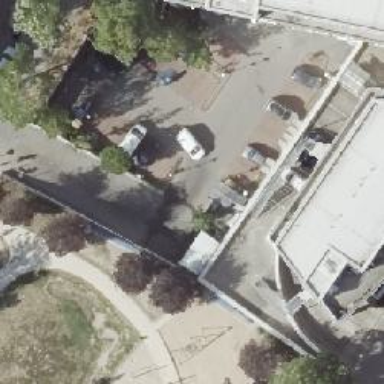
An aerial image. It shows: Paved parking area.